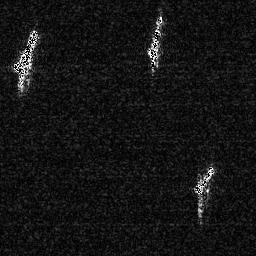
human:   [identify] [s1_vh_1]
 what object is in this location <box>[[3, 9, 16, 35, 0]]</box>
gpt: <ref>1 large ship at the top left</ref>

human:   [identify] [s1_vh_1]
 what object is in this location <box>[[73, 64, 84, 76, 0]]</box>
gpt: <ref>1 medium ship at the bottom right</ref>